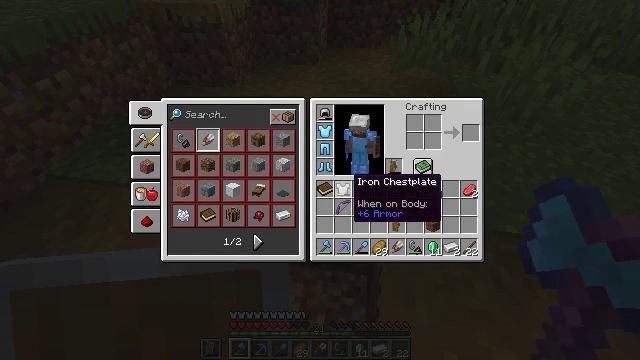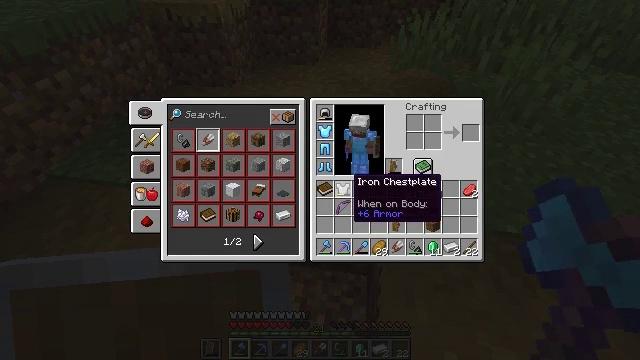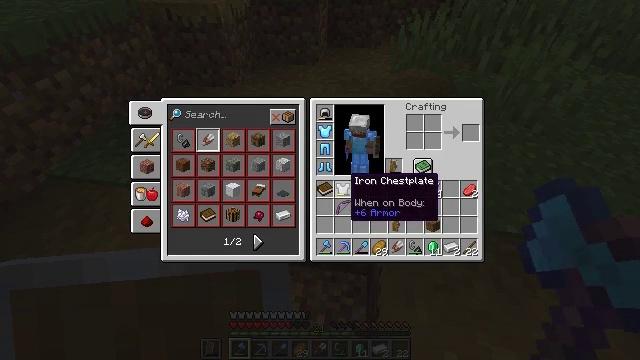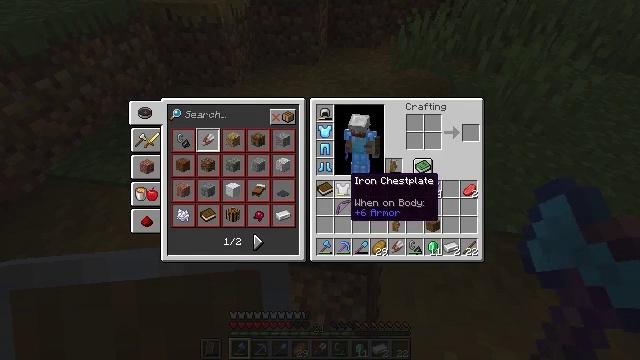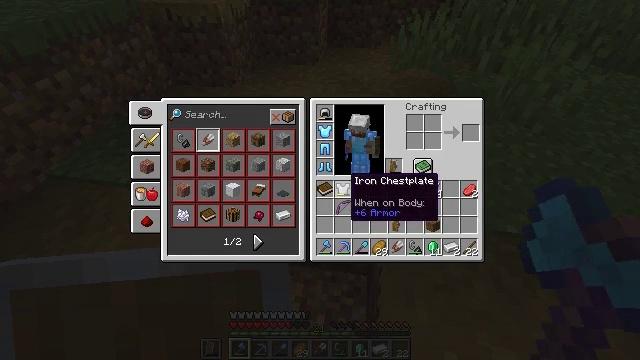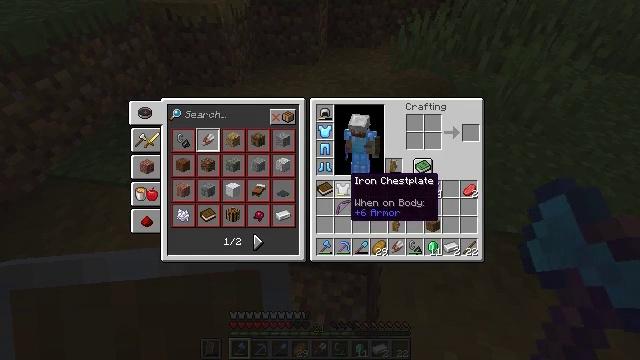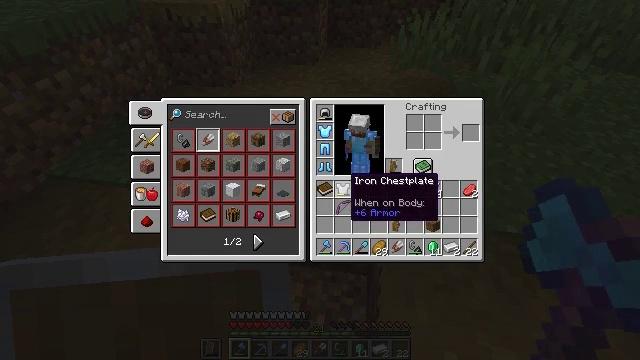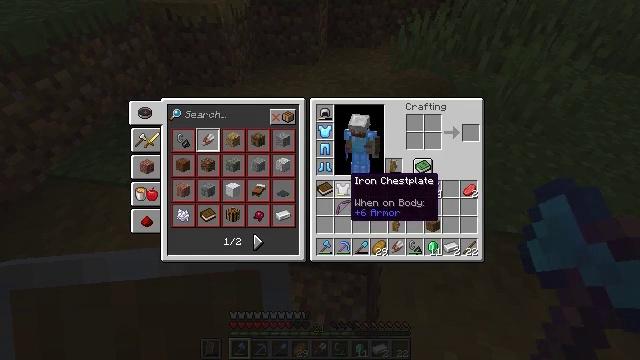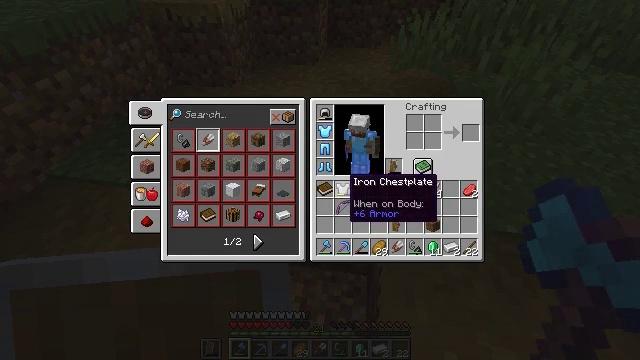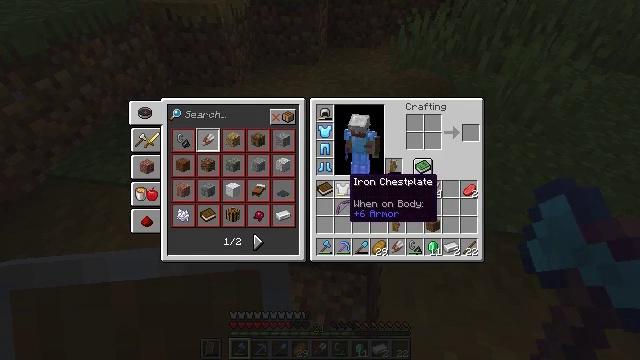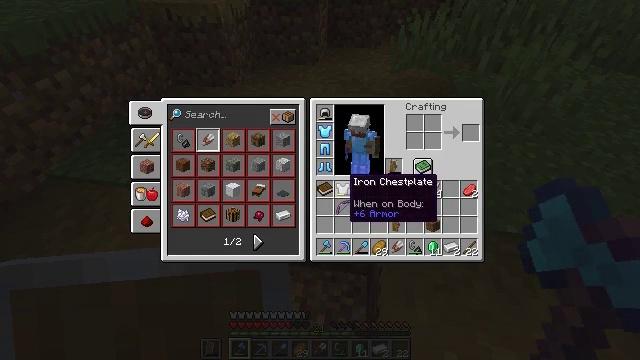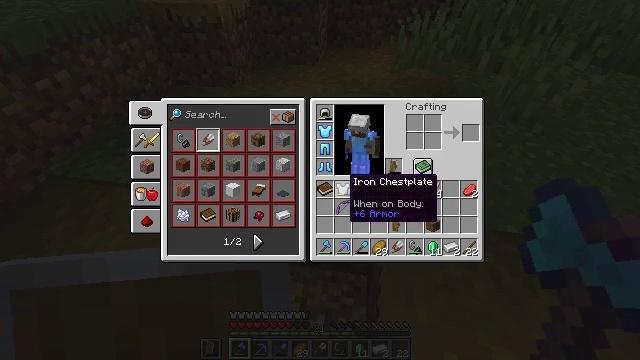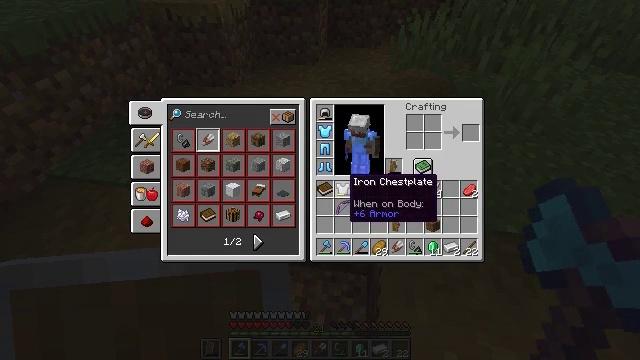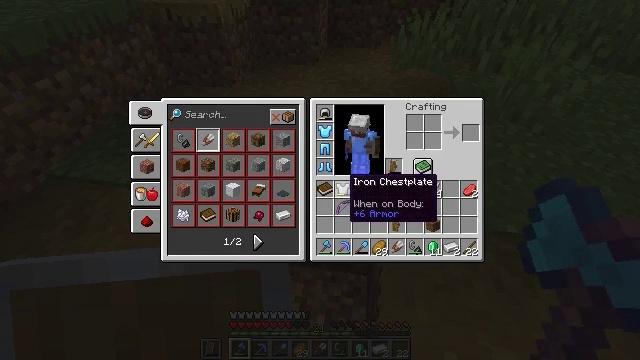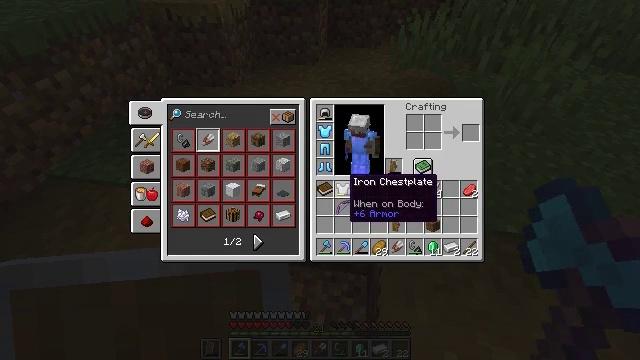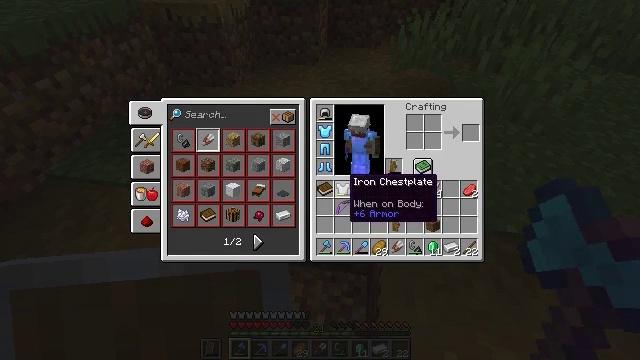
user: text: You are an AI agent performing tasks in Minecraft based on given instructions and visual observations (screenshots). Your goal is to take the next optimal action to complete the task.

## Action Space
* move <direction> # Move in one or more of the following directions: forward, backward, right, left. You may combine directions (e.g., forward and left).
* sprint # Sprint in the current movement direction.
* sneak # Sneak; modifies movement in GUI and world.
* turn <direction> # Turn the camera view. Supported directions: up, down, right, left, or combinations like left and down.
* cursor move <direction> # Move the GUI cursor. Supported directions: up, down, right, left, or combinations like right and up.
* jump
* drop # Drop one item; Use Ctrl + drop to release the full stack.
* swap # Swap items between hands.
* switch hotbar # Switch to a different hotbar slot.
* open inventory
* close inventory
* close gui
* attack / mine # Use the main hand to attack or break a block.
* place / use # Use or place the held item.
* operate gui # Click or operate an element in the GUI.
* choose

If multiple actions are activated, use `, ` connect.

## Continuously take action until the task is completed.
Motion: motion action
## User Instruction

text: Drop a shield.
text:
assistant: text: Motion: sprint
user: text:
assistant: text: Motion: sprint
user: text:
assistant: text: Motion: sprint
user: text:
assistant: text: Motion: sprint
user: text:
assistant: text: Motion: sprint
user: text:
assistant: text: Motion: sprint
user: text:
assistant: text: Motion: sprint
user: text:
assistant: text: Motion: sprint
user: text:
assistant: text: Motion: sprint
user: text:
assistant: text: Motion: sprint
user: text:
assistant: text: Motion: sprint
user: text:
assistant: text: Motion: sprint
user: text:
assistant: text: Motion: sprint
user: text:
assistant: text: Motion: sprint
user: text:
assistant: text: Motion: sprint
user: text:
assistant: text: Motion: sprint, cursor move right
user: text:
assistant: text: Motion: sprint, cursor move right
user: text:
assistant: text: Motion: sprint, cursor move right
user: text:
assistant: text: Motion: sprint
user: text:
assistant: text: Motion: sprint, cursor move down
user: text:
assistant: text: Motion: cursor move left and down
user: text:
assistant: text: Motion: cursor move left
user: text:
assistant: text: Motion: cursor move left
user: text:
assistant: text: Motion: cursor move left
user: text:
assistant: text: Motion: cursor move left
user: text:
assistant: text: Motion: no_op
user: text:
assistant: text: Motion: sprint, cursor move left
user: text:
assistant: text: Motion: sprint, cursor move left
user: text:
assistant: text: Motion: sprint, cursor move left
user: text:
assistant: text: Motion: sprint